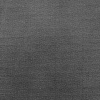
Atmospheric dust classification: dusty